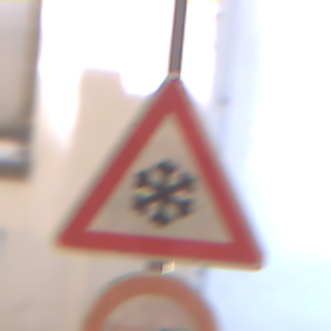
Verkehrszeichen: SchneeOderEisglaette
Zusatzzeichen unten: Ueberholverbot
Umgebung: Outdoor, Urban
Tageszeit: Night
Wetter: Overcast
Licht: Artificial
Jahreszeit: Winter
Kontrast: MediumContrast